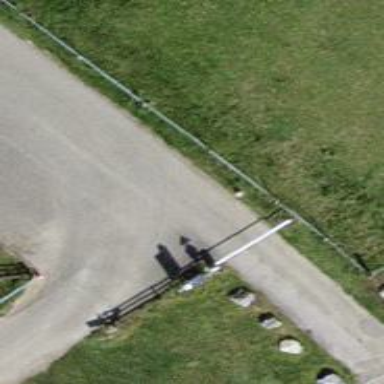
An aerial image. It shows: Lift gate barrier.